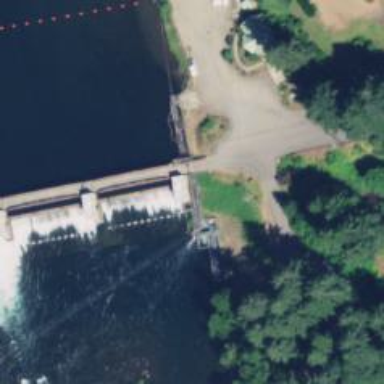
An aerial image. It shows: Fish pass along the waterway.